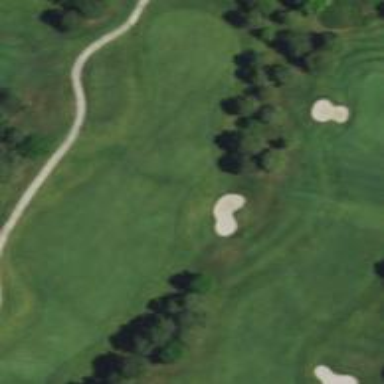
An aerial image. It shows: View of golf hole.